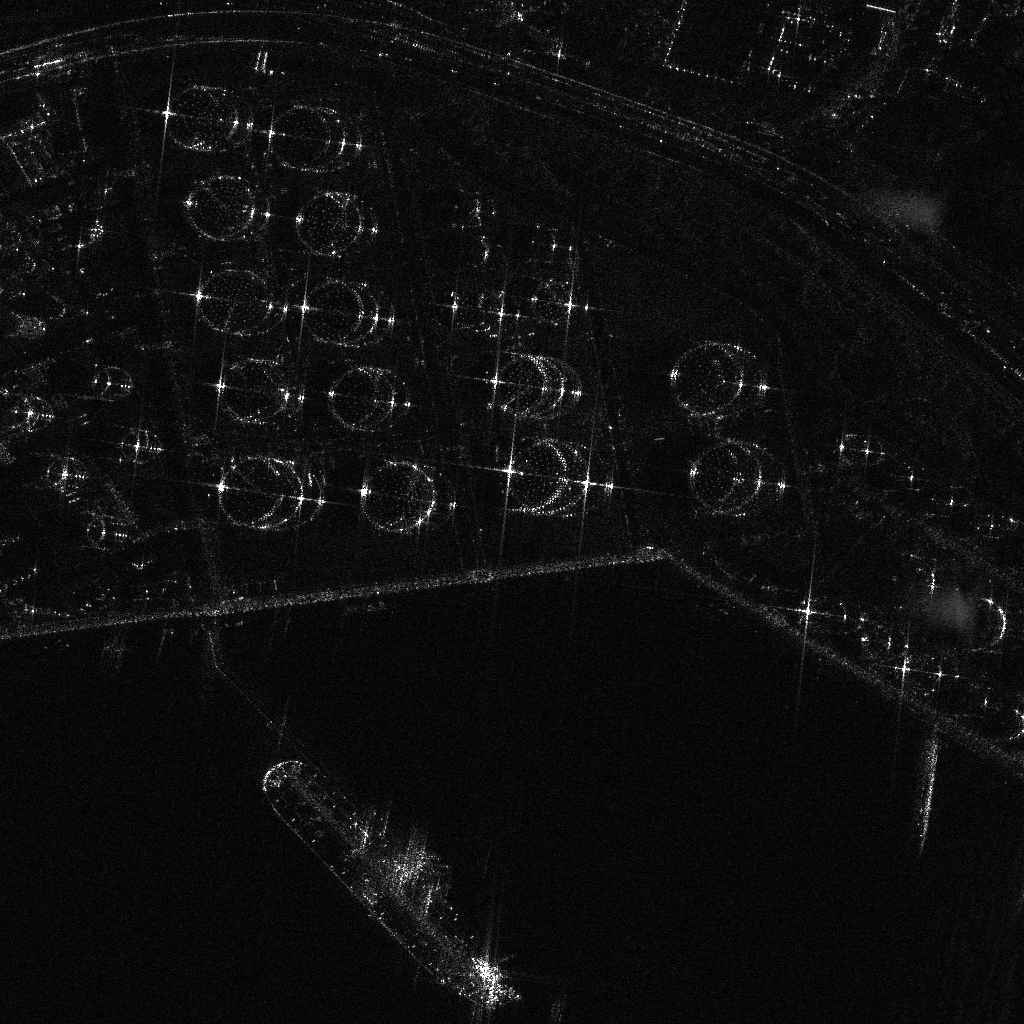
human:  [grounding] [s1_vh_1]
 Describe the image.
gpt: In the satellite image, there is  <ref>1 large ore-oil </ref> <box>[[21, 82, 54, 90, 48]]</box> located at bottom.